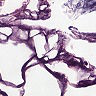
Metastatic tissue present: no